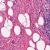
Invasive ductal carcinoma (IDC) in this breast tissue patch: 0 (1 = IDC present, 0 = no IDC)